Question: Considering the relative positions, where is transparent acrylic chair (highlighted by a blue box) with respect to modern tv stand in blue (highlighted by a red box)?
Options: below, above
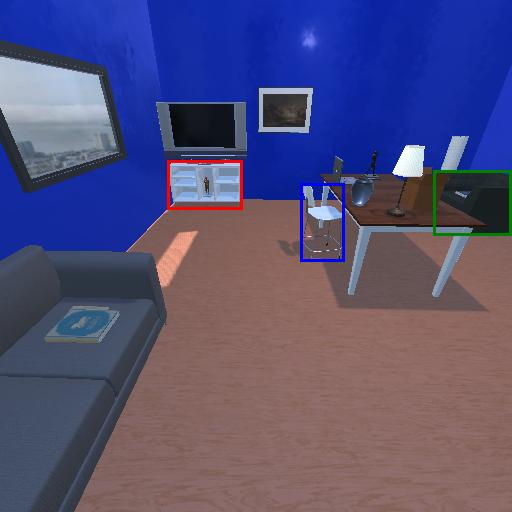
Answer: below